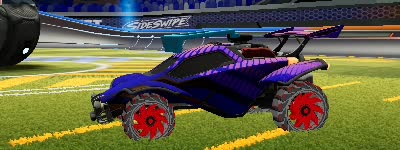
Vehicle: octane